Field crop: tomato
Growth stage: 1
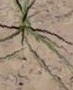
Species: cyperus